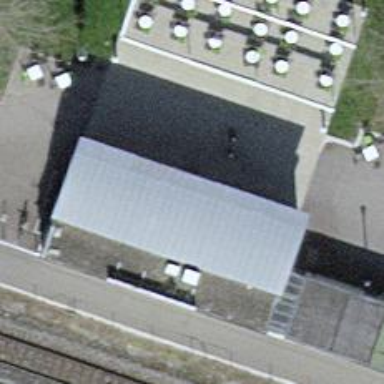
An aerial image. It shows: Cafe.